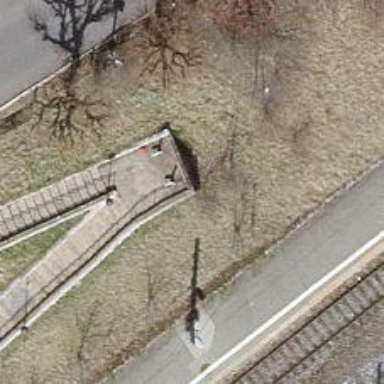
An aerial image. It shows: Retaining wall.